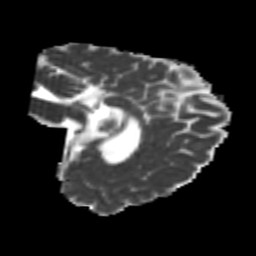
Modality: MD
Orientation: sagittal
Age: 24
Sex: male
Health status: healthy
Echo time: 0.074 s